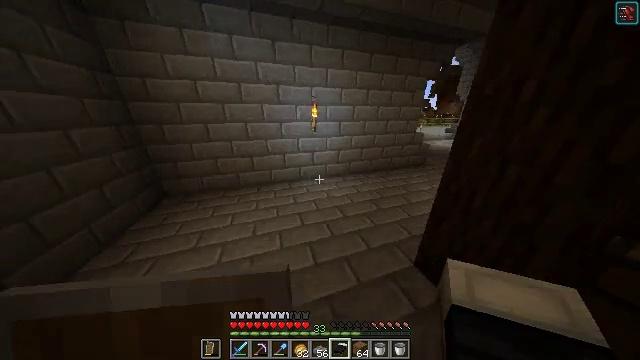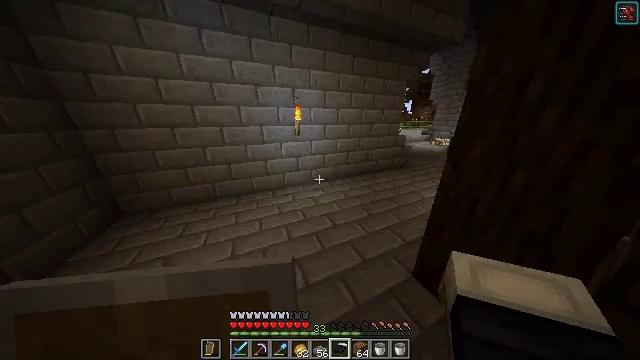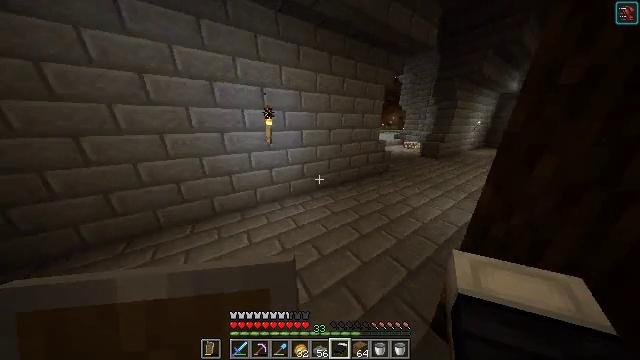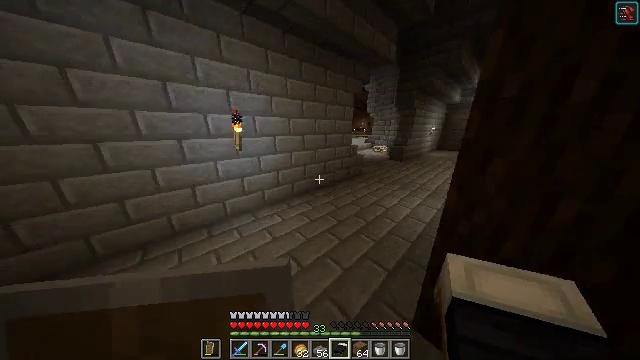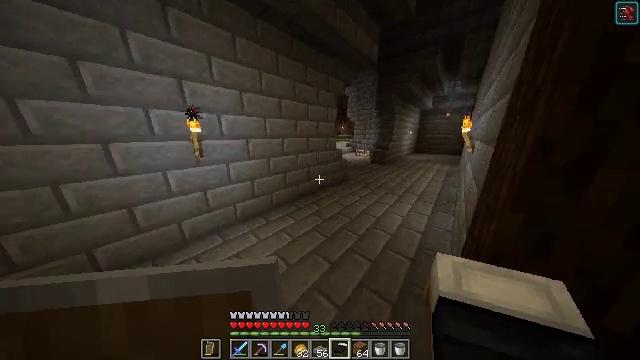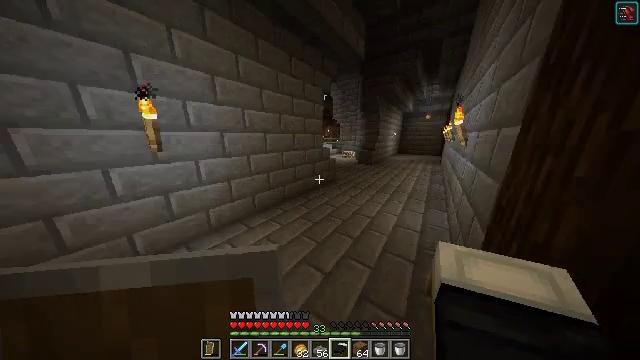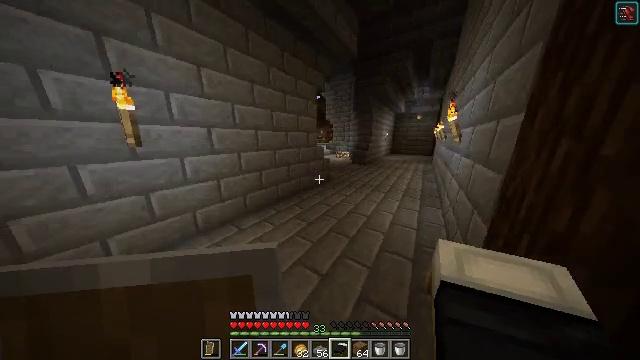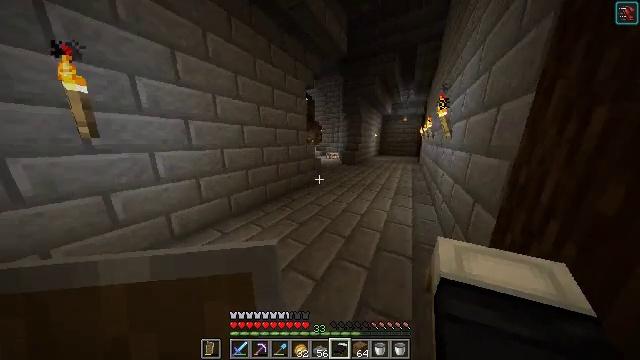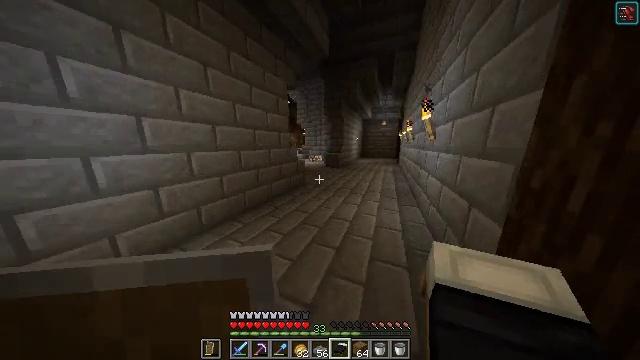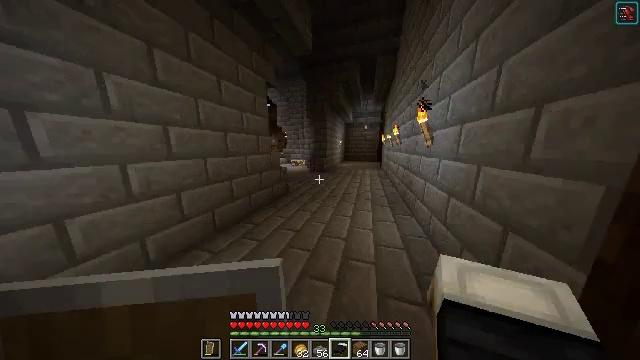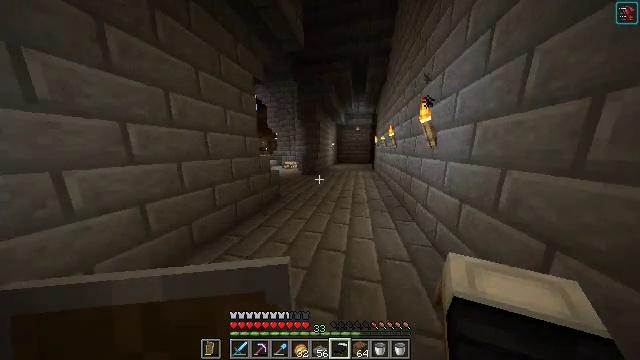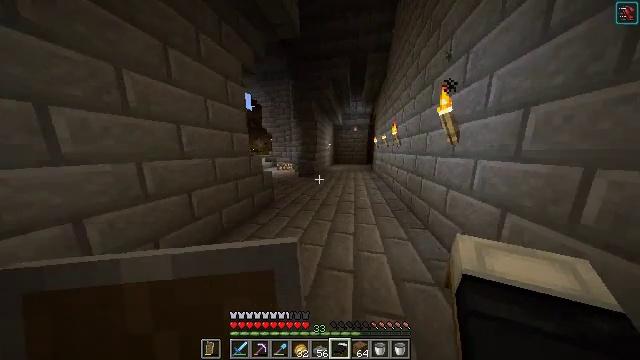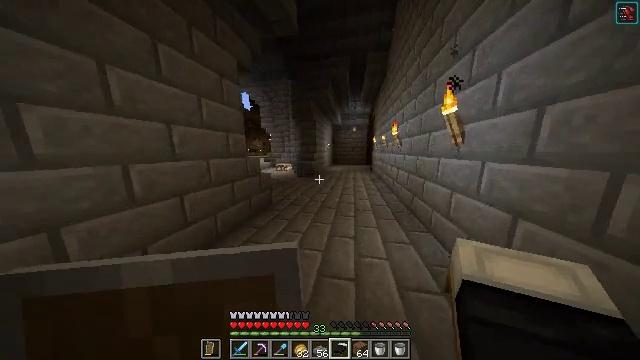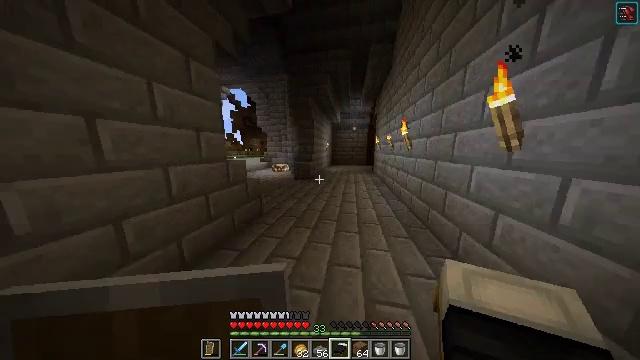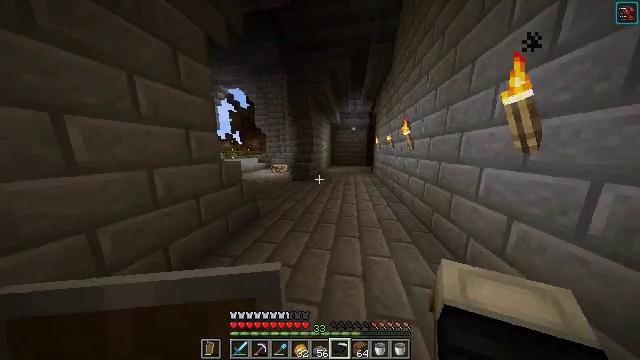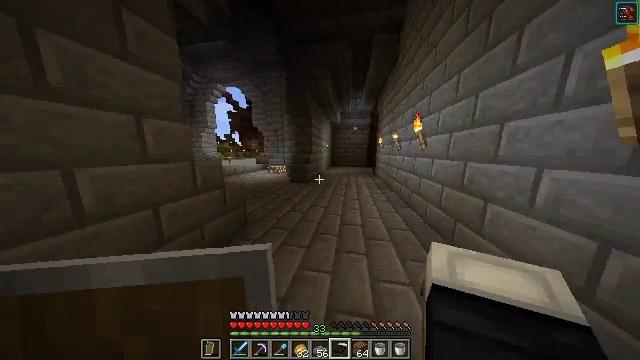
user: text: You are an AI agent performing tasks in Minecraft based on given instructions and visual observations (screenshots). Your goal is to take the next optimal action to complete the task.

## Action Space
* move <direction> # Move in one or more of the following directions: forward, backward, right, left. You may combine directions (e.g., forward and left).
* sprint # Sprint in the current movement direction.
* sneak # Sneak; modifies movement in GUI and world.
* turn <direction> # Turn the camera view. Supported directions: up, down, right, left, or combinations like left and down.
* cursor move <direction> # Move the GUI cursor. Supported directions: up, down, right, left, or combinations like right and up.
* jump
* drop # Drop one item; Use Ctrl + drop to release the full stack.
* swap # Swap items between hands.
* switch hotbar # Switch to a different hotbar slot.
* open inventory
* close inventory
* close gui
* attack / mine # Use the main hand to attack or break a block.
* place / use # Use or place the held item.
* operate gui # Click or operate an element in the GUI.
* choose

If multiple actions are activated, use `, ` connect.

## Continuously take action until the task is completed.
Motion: motion action
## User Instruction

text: Craft a spruce sign using the necessary materials.
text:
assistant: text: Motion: move forward, turn right and up
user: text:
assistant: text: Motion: move forward, turn right and up
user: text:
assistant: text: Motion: move forward, turn right and up
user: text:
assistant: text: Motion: move forward, turn right and up
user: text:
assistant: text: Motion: move forward, turn right and up
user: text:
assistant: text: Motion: move forward, turn right
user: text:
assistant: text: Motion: move forward, turn right
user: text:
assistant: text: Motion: move forward, turn right and up
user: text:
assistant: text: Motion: move forward, turn right and up
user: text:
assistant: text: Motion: move forward, turn right
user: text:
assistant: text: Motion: move forward, turn right
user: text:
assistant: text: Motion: move forward
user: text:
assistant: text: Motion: move forward
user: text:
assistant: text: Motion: move forward
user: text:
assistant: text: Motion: move forward
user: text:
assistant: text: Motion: move forward
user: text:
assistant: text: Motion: move forward
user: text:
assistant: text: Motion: move forward
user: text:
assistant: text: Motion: move forward
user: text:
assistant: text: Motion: move forward
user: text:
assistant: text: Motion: move forward, turn left and down
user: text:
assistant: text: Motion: move forward and move right, turn left and down
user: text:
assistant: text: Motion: move forward and move right, turn left
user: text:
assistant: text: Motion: move forward and move right, turn left
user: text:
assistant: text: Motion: move forward and move right, turn left
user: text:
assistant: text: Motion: move forward and move right, turn left
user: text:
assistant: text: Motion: move forward, turn left
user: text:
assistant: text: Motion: move forward, turn left
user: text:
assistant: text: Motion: move forward, turn left
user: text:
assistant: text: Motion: move forward, turn left